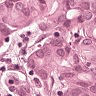
Metastatic tissue present: yes